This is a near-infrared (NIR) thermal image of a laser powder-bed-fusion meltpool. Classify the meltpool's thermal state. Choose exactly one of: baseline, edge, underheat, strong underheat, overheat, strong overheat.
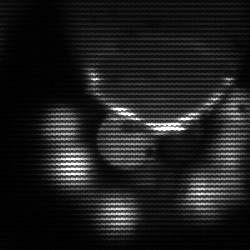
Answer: edge